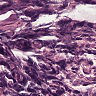
Metastatic tissue present: no